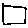
Label: square